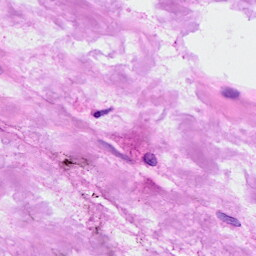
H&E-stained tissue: Breast